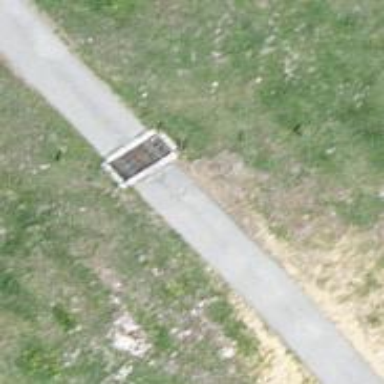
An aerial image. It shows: Cattle grid.